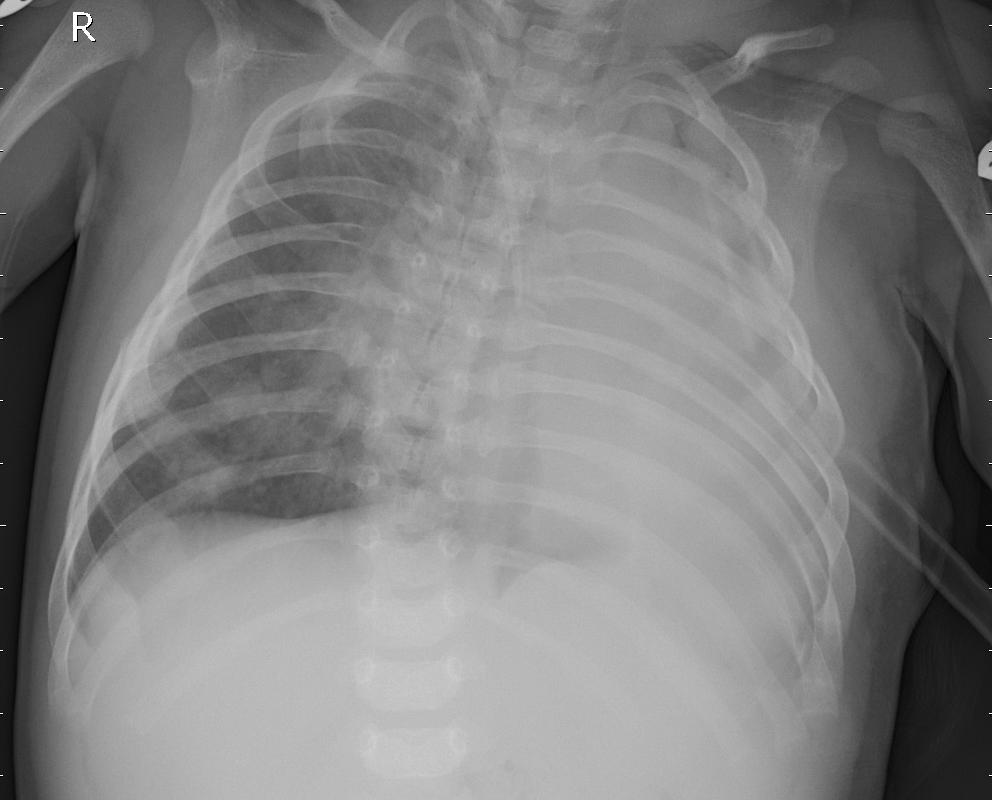
Diagnosis: PNEUMONIA